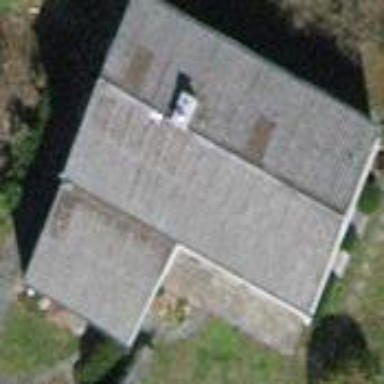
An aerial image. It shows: Detached building with gabled roof.